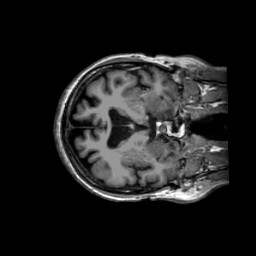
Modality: T1w
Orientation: axial
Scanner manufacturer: philips
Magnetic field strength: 3 T
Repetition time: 0.006386 s
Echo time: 0.002899 s